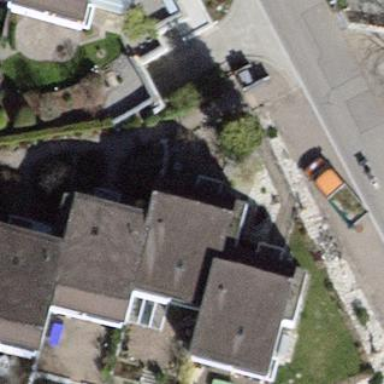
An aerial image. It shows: Terrace building with saltbox-shaped roof.